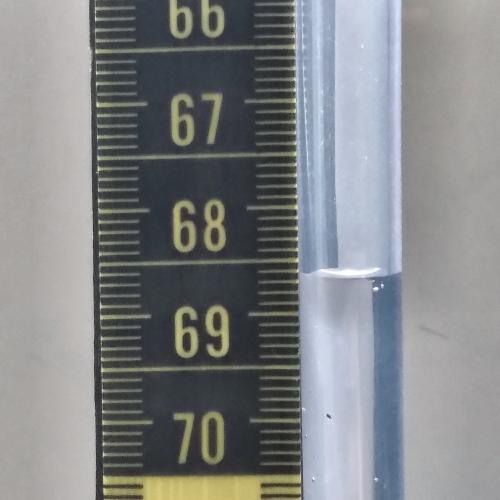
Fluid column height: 68.6 cm